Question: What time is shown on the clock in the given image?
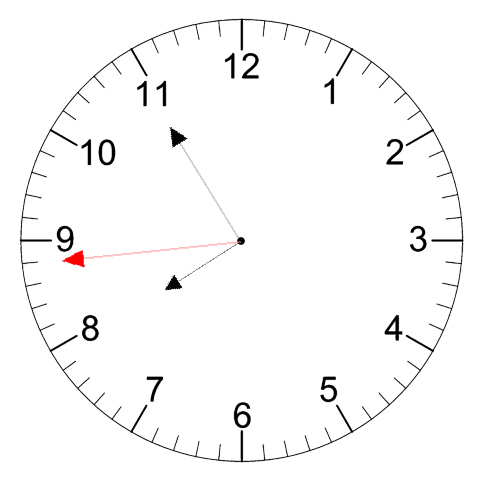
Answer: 07:54:44